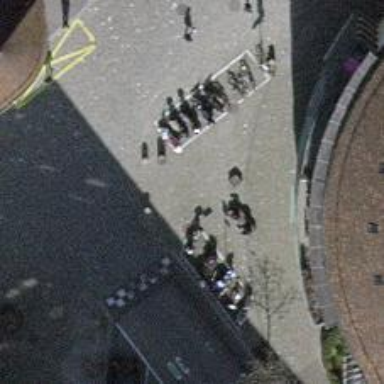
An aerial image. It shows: Motorcycle parking area.